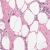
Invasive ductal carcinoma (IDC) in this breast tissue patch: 0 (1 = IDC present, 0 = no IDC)